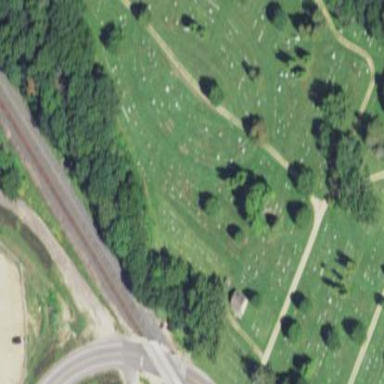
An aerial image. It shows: Cemetery.